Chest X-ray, PA view. Patient: 39 years old, sex F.
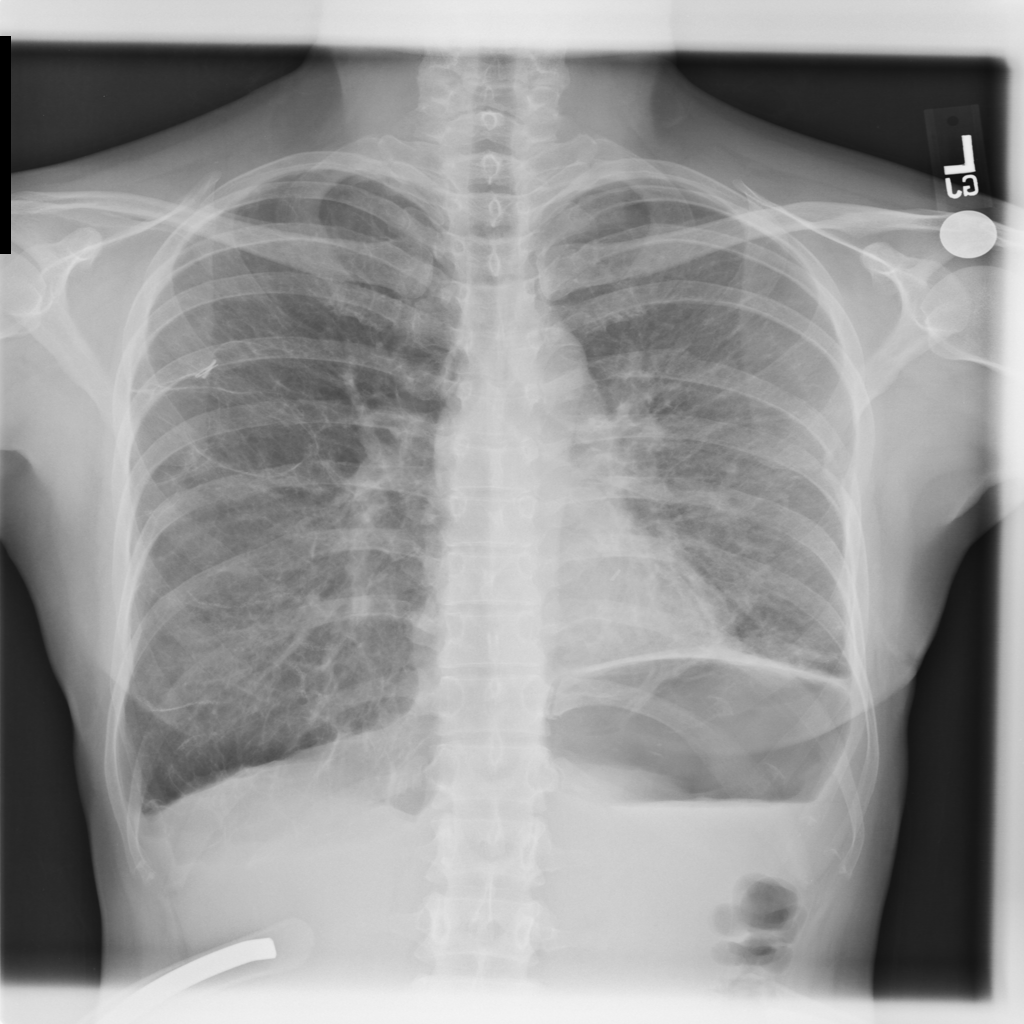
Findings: No Finding